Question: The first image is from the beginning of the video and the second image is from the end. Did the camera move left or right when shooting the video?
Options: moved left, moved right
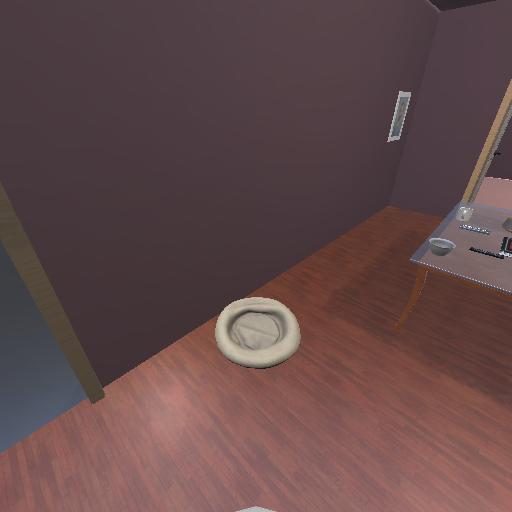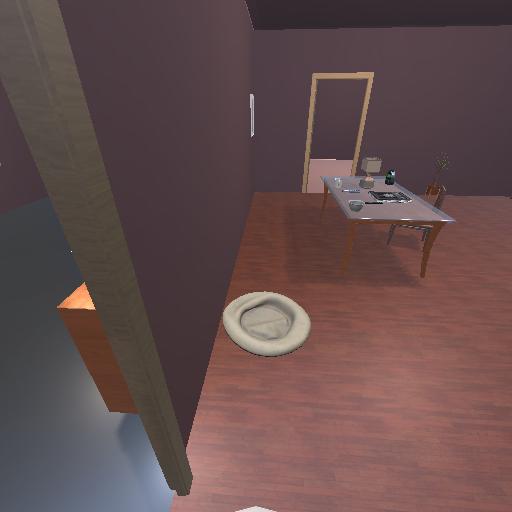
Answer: moved left